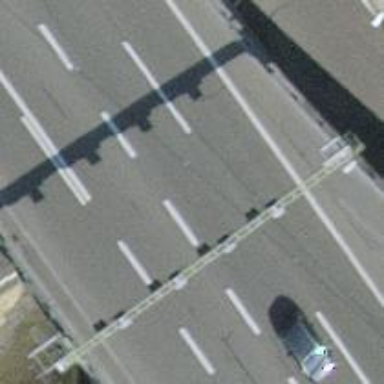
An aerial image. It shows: Motorway bridge with asphalt surface.